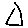
Label: triangle